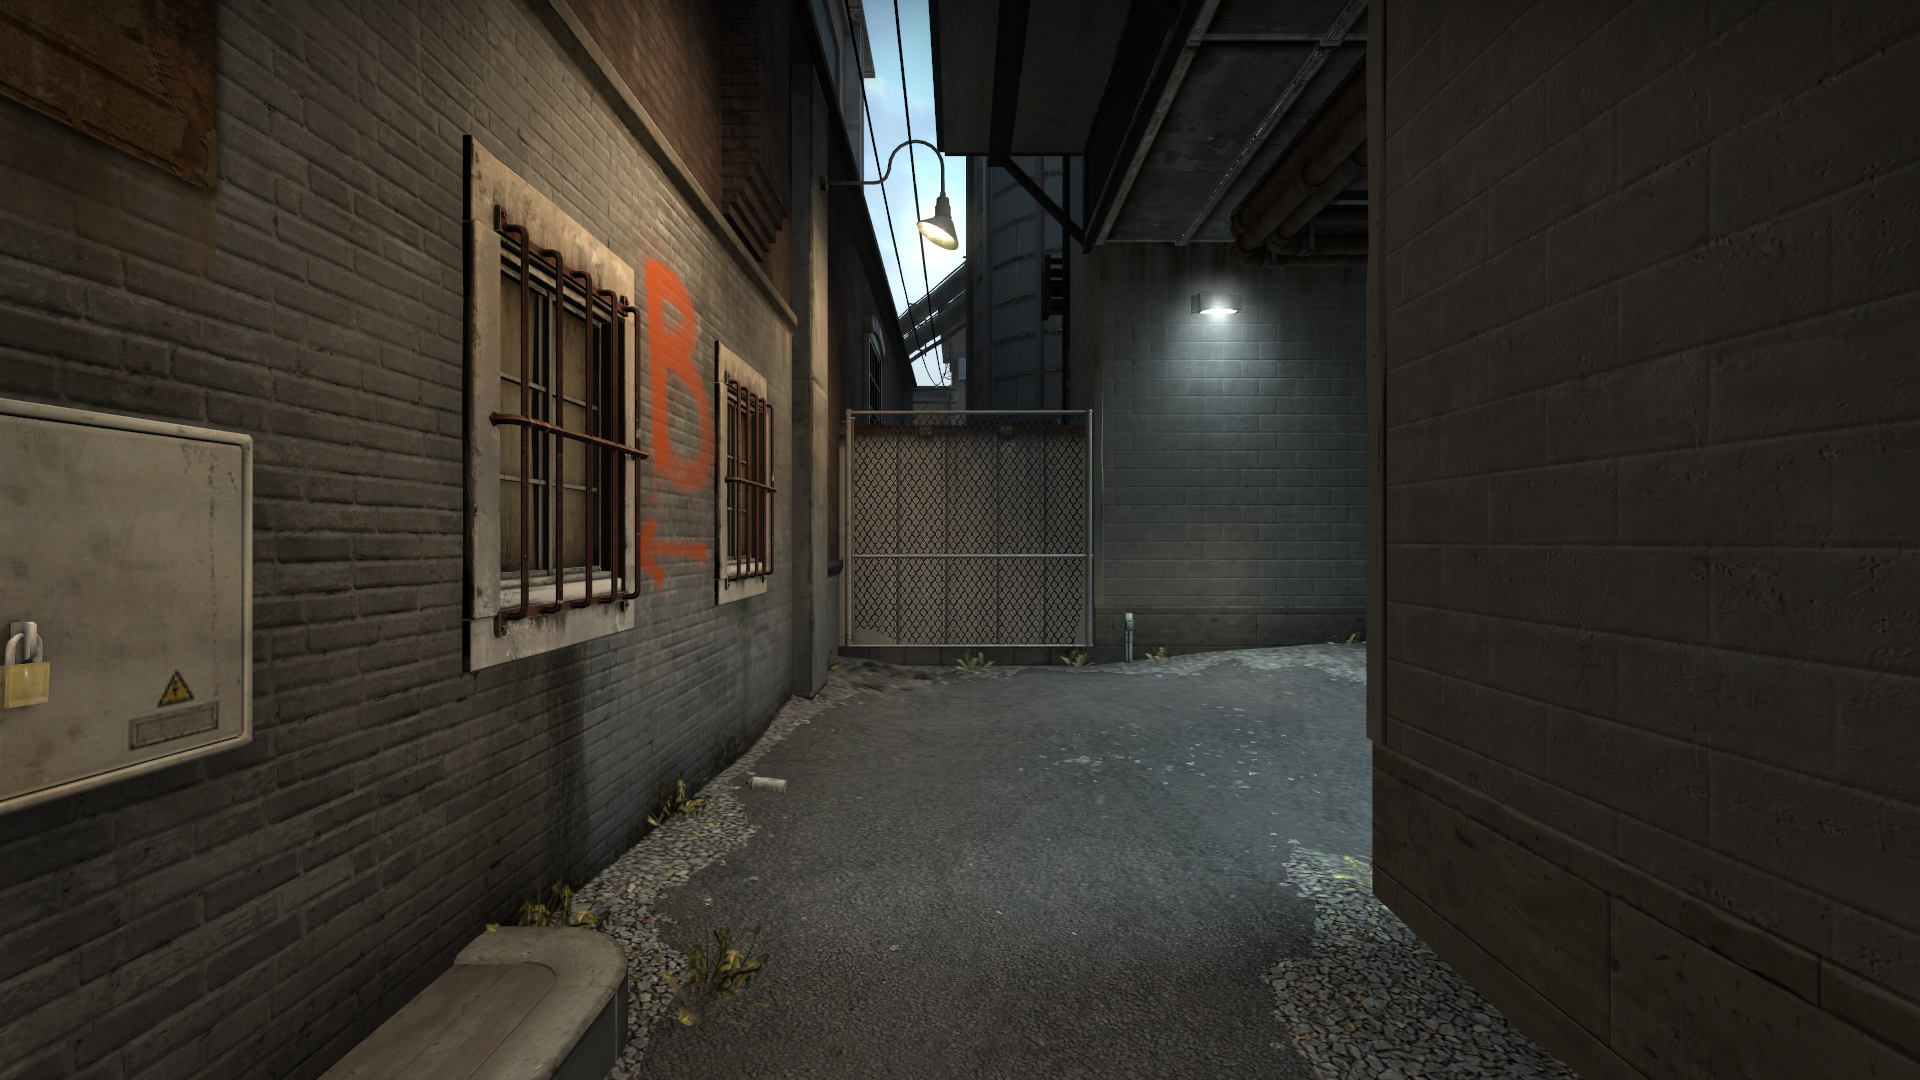
Map: de_train